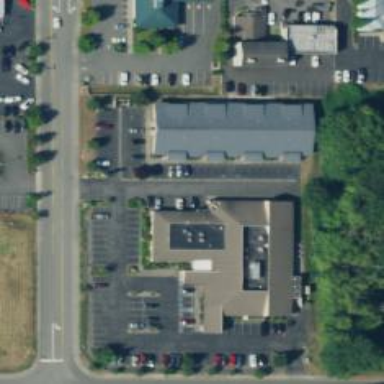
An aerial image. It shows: Clinic.